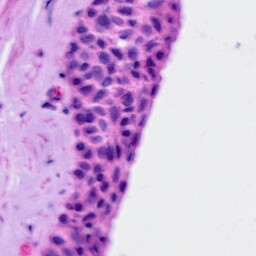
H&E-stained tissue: Ovarian